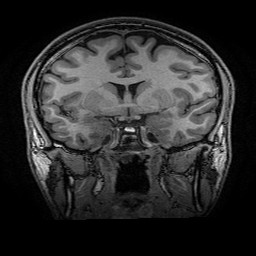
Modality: T1w
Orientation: sagittal
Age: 20
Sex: male
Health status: healthy
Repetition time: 2.53 s
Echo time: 0.0034 s